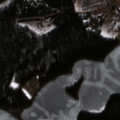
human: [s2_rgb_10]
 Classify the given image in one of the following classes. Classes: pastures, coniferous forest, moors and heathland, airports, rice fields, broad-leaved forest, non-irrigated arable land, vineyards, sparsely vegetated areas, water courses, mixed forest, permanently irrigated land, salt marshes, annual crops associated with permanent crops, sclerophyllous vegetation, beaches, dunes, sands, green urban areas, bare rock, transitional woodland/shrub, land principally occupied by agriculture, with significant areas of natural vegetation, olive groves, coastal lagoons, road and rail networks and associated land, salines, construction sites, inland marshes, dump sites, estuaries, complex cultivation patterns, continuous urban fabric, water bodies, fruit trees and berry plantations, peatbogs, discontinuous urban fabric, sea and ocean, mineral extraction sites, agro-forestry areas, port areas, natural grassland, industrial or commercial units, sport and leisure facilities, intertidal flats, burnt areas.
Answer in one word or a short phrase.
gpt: pastures, complex cultivation patterns, land principally occupied by agriculture, with significant areas of natural vegetation, coniferous forest, mixed forest, water bodies